Question: So I have this sweet code that shows me password expiration dates, with the number of days until the password expires. It works fine, but in addition to this list, I also want to view accounts that have already expired passwords, because this script shows only active accounts with working passwords.
Is there any chance, to list expired accounts with "0" mark in the "DaysUntilExpired" column in addition to this list ?
'''
Import-Module ActiveDirectory
$MaxPwdAge = (Get-ADDefaultDomainPasswordPolicy).MaxPasswordAge.Days
$expiredDate = (Get-Date).addDays(-$MaxPwdAge)
#Set the number of days until you would like to begin notifing the users. -- Do Not Modify --
#Filters for all users who's password is within $date of expiration.
$ExpiredUsers = Get-ADUser -SearchBase "OU=US,OU=Organization,DC=Company,DC=My,DC=com" -Filter {(PasswordLastSet -gt $expiredDate) -and (PasswordNeverExpires -eq $false) -and (Enabled -eq $true)} -Properties PasswordNeverExpires, PasswordLastSet, Mail |
select samaccountname, PasswordLastSet, @{name = "DaysUntilExpired"; Expression = {$_.PasswordLastSet - $ExpiredDate | select -ExpandProperty Days}} |
Sort-Object PasswordLastSet
$ExpiredUsers
'''

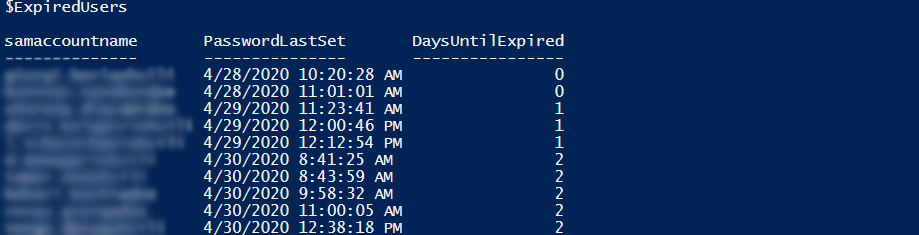
Answer: I made some simplifications, mostly so I could read your code more easily. However, if I'm reading your question correctly, you just want to know when an account is already expired. But, I think the code would already do that by returning a negative number of days. However, you are filtering for users that are by definition not expired, '(PasswordLastSet -gt $expiredDate)'. Try removing that portion of the filter...
Also, you may want to add a Boolean property like "Expired". If '$DaysUntilExpired -le 0' set it to true otherwise set it to false.
'''
Import-Module ActiveDirectory
$MaxPwdAge = (Get-ADDefaultDomainPasswordPolicy).MaxPasswordAge.Days
$expiredDate = (Get-Date).addDays(-$MaxPwdAge)
$OU = "OU=US,OU=Organization,DC=Company,DC=My,DC=com"
$Filter = "(PasswordNeverExpires -eq '$false) -and (Enabled -eq '$true)"
$Props = 'PasswordNeverExpires', 'PasswordLastSet', 'Mail'
#Set the number of days until you would like to begin notifing the users. -- Do Not Modify --
#Filters for all users who's password is within $date of expiration.
$ExpiredUsers = Get-ADUser -SearchBase $OU -Filter $Filter -Properties $Props |
Select-Object samaccountname, PasswordLastSet, @{name = "DaysUntilExpired"; Expression = { ($_.PasswordLastSet - $ExpiredDate).Days } } |
Select-Object *,@{Name = 'Expired'; Expression = {If($_.DaysUntilExpired -le 0){$true}Else{$false} }} |
Sort-Object PasswordLastSet
$ExpiredUsers
'''
Also, you are retrieving the mail property, but you aren't selecting it. I assume you're going to be emailing the users, so you may want to add it to your 'Select-Object' command.
Let me know if that helps.